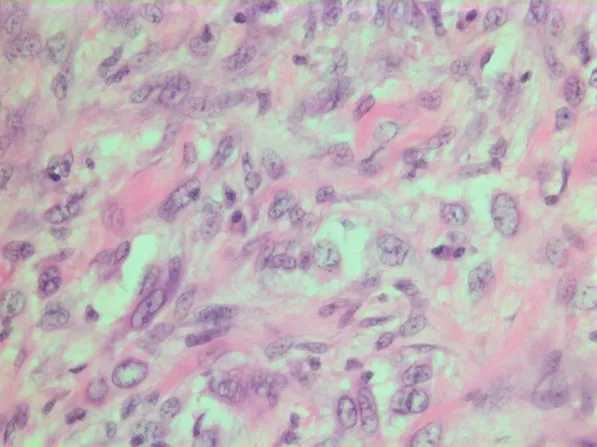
HE stain. Histological section of the tumor with spindled and polygonal tumor cells with distinct pleomorphism.
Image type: pathology (h&e)